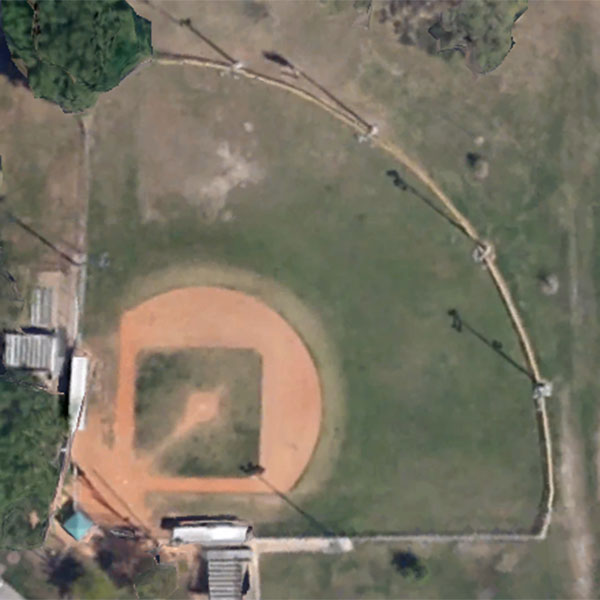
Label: BaseballField